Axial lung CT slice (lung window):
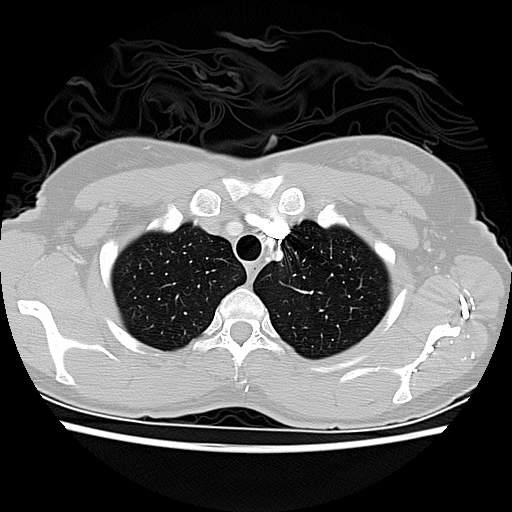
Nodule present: no